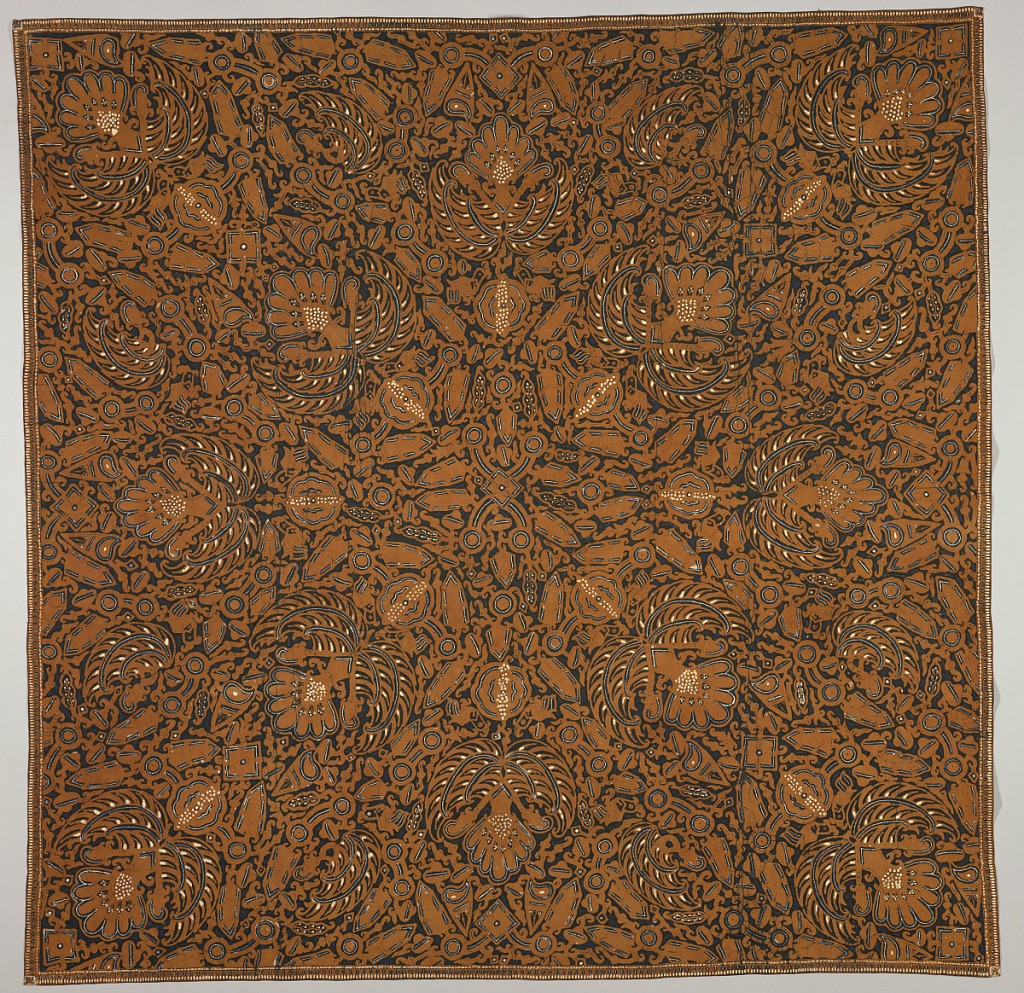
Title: Head cloth (kain kepala)
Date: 19th century
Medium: cotton Technique: wax resist dyeing (batik) on plain weave
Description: A square scarf or headcloth (kain kepala) with design in brown, blue, and white on black ground. Much use of small white dots. Conventionalized bird and animal motifs including "sawat" (wings and tail of Garuda, the mount of Vishnu).